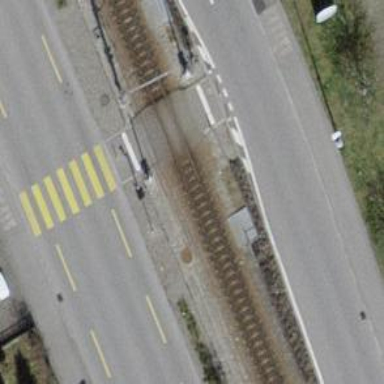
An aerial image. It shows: Railway crossing with lights and barriers.